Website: lowes
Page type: customer-info-address
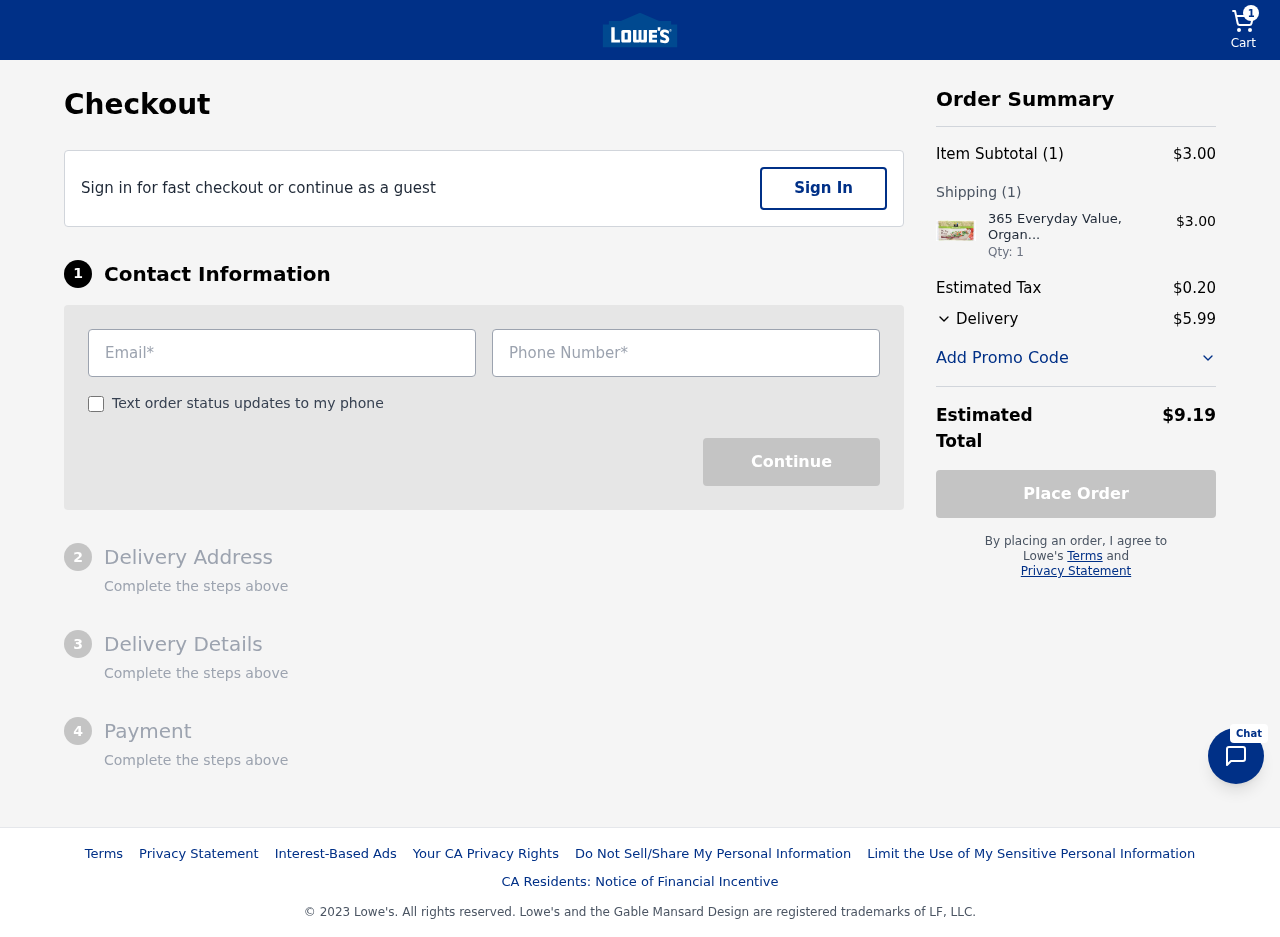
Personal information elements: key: PII_EMAIL
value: cyoung@hotmail.com
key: PII_PHONE
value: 4823892472
Product elements: key: PRODUCT1_NAME
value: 365 Everyday Value, Organic Stir Fry Blend (Broccoli, Carrots, Green Beans, Onions, Red Bell Peppers
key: PRODUCT1_PRICE
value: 3
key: PRODUCT1_QUANTITY
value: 1
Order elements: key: ORDER_NUM_ITEMS
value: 1
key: ORDER_SUBTOTAL
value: $3.00
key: ORDER_NUM_ITEMS2
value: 1
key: ORDER_TAX
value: $0.20
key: ORDER_SHIPPING_COST
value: $5.99
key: ORDER_TOTAL
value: $9.19